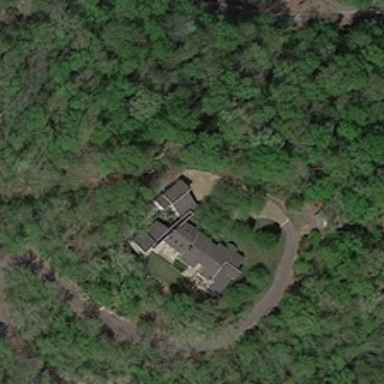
There are many trees, several buildings and path .